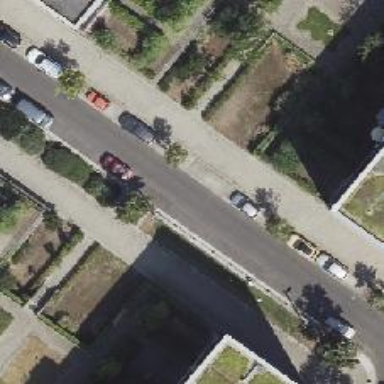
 with lane on the right side and street-side parking on the left."